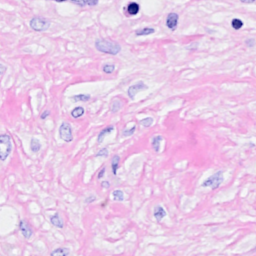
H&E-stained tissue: Breast